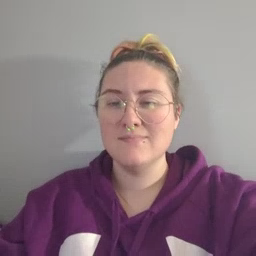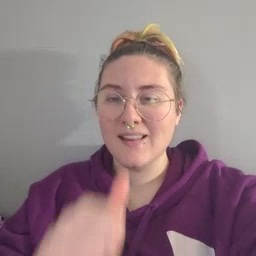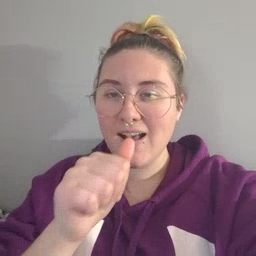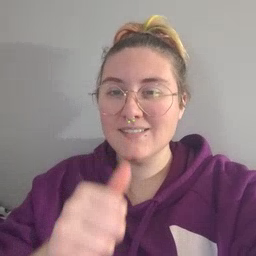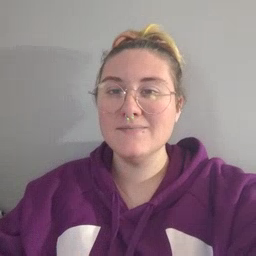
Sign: nuts